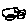
Label: car